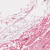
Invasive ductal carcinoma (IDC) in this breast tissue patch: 0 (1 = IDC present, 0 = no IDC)